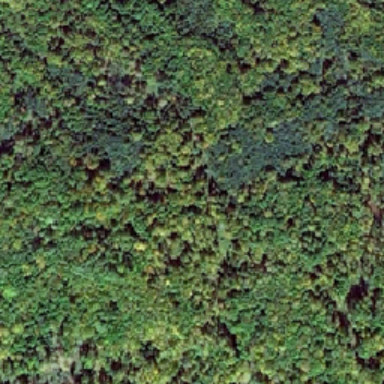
There are all kinds of plants in the forest .